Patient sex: M
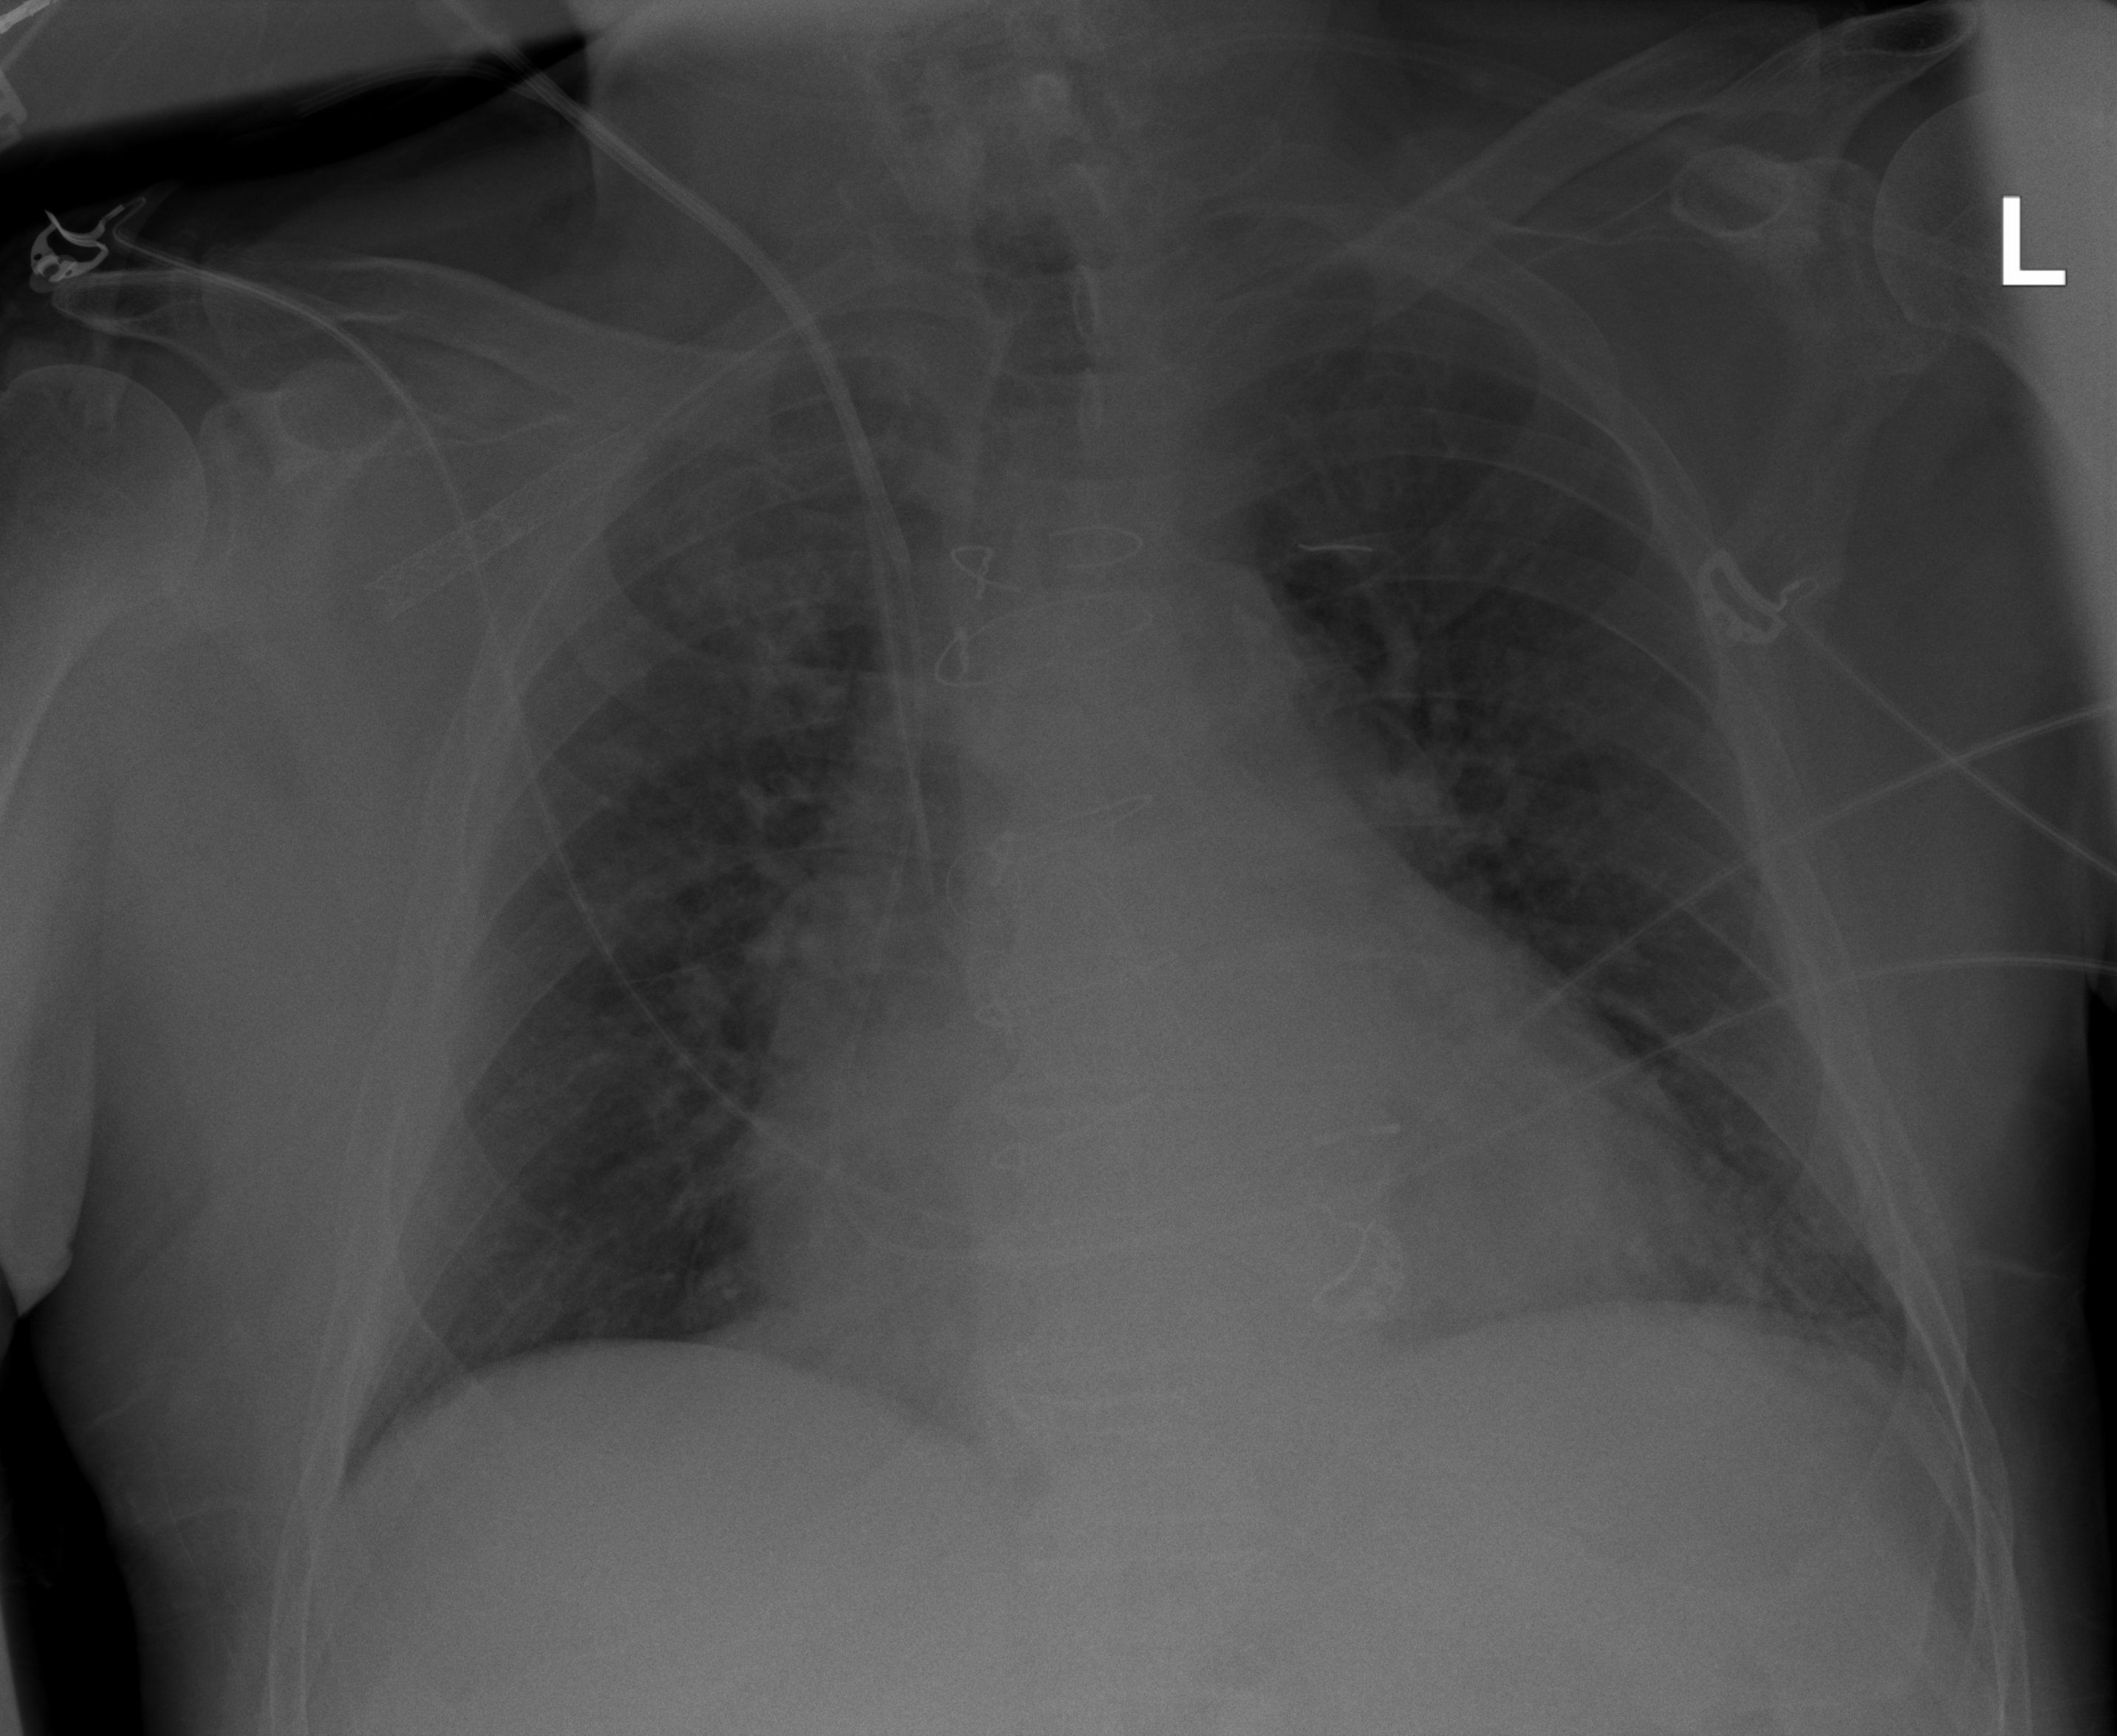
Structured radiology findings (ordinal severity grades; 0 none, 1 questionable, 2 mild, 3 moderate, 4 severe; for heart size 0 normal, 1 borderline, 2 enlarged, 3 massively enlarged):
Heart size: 2
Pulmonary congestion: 2
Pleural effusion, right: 0
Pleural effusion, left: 0
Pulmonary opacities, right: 1
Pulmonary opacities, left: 1
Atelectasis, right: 0
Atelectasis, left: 0